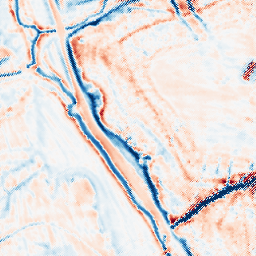
Category: multiscale
Decomposition family: dog_multiscale
Decomposition parameters: sigma_ratio: 1.4
n_scales: 4
base_sigma: 1
Upsampling method: regularized
Upsampling parameters: scale: 4
lambda_reg: 0.1
Upsampling scale: 4